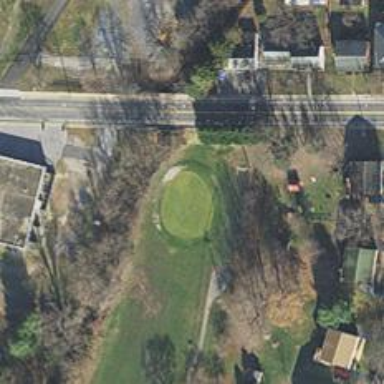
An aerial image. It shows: View of golf hole.